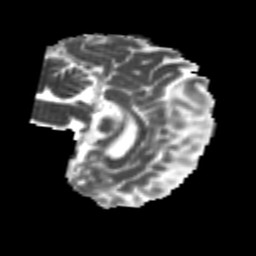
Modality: MD
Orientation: sagittal
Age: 22
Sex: male
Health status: healthy
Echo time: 0.074 s